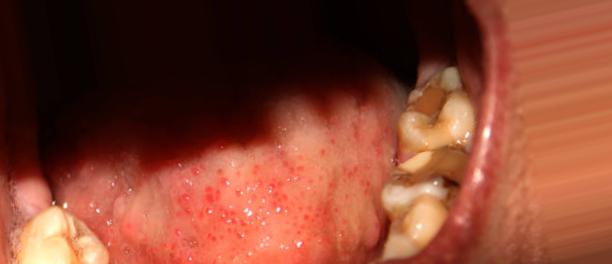
Condition: Caries